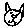
Label: cat